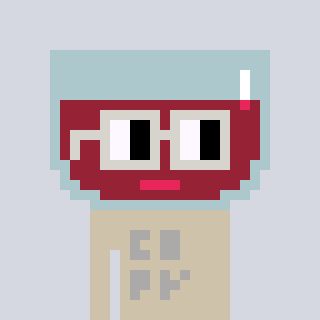
a pixel art character with square light gray glasses, a wine-shaped head and a bege-colored body on a cool background